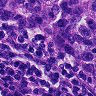
Metastatic tissue present: yes